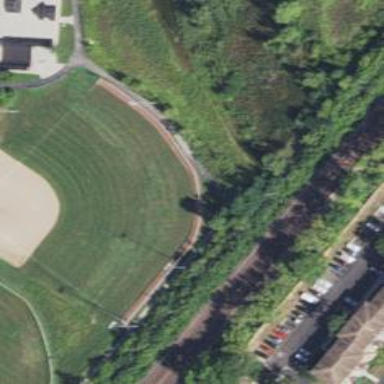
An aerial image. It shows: Softball pitch for leisure sports.